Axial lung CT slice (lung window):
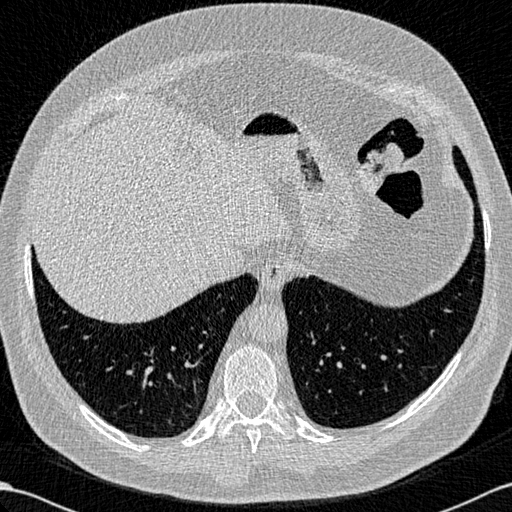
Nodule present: no